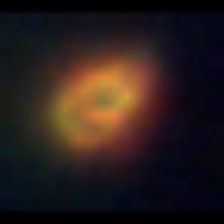
Taxon: NanoPlankton
Group: Other